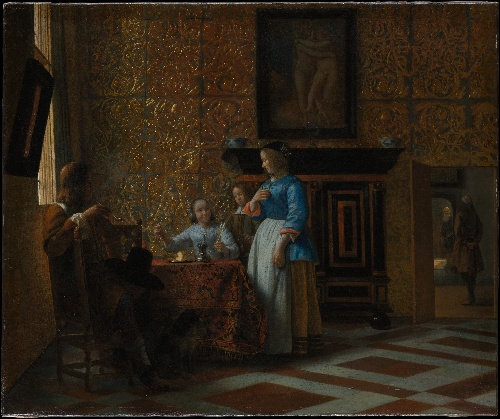
Title: Leisure Time in an Elegant Setting
Artist: Pieter de Hooch
Artist bio: Dutch, Rotterdam 1629–1684 Amsterdam
Date: ca. 1663–65
Object type: Painting
Classification: Paintings
Medium: Oil on canvas
Dimensions: Extended canvas 22 15/16 x 27 5/16 in. (58.3 x 69.4 cm); original visible painted surface 21 5/8 x 26 in. (55 x 66 cm)
Department: Robert Lehman Collection
Credit line: Robert Lehman Collection, 1975
Accession year: 1975
Repository: Metropolitan Museum of Art, New York, NY
Tags: Interiors|Girls|Men|Women|Smoking|Dogs